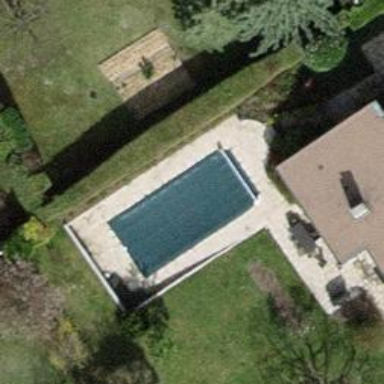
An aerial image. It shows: Swimming pool located in leisure land.